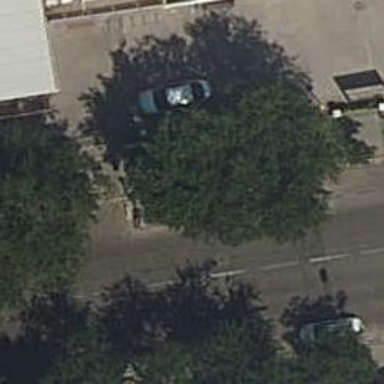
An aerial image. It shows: Motorcycle parking facility.